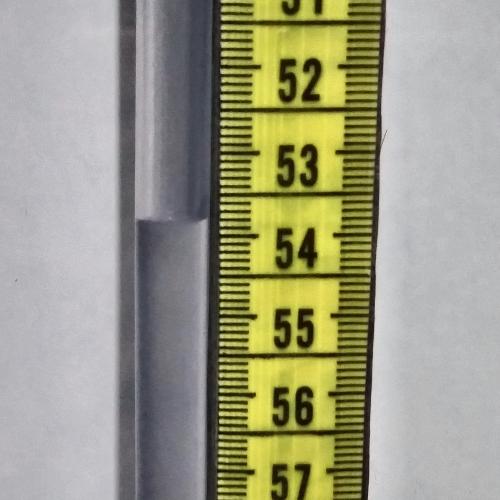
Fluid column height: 53.8 cm